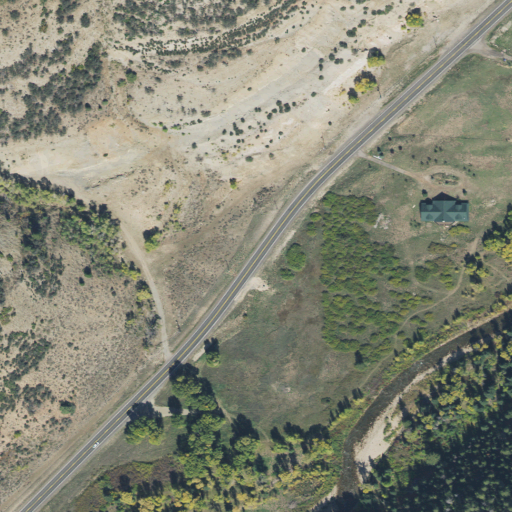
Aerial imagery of valley in Utah named Frazier Hollow containing shrub, open development, evergreen forest, deciduous forest, woody wetlands, and low intensity development